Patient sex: M
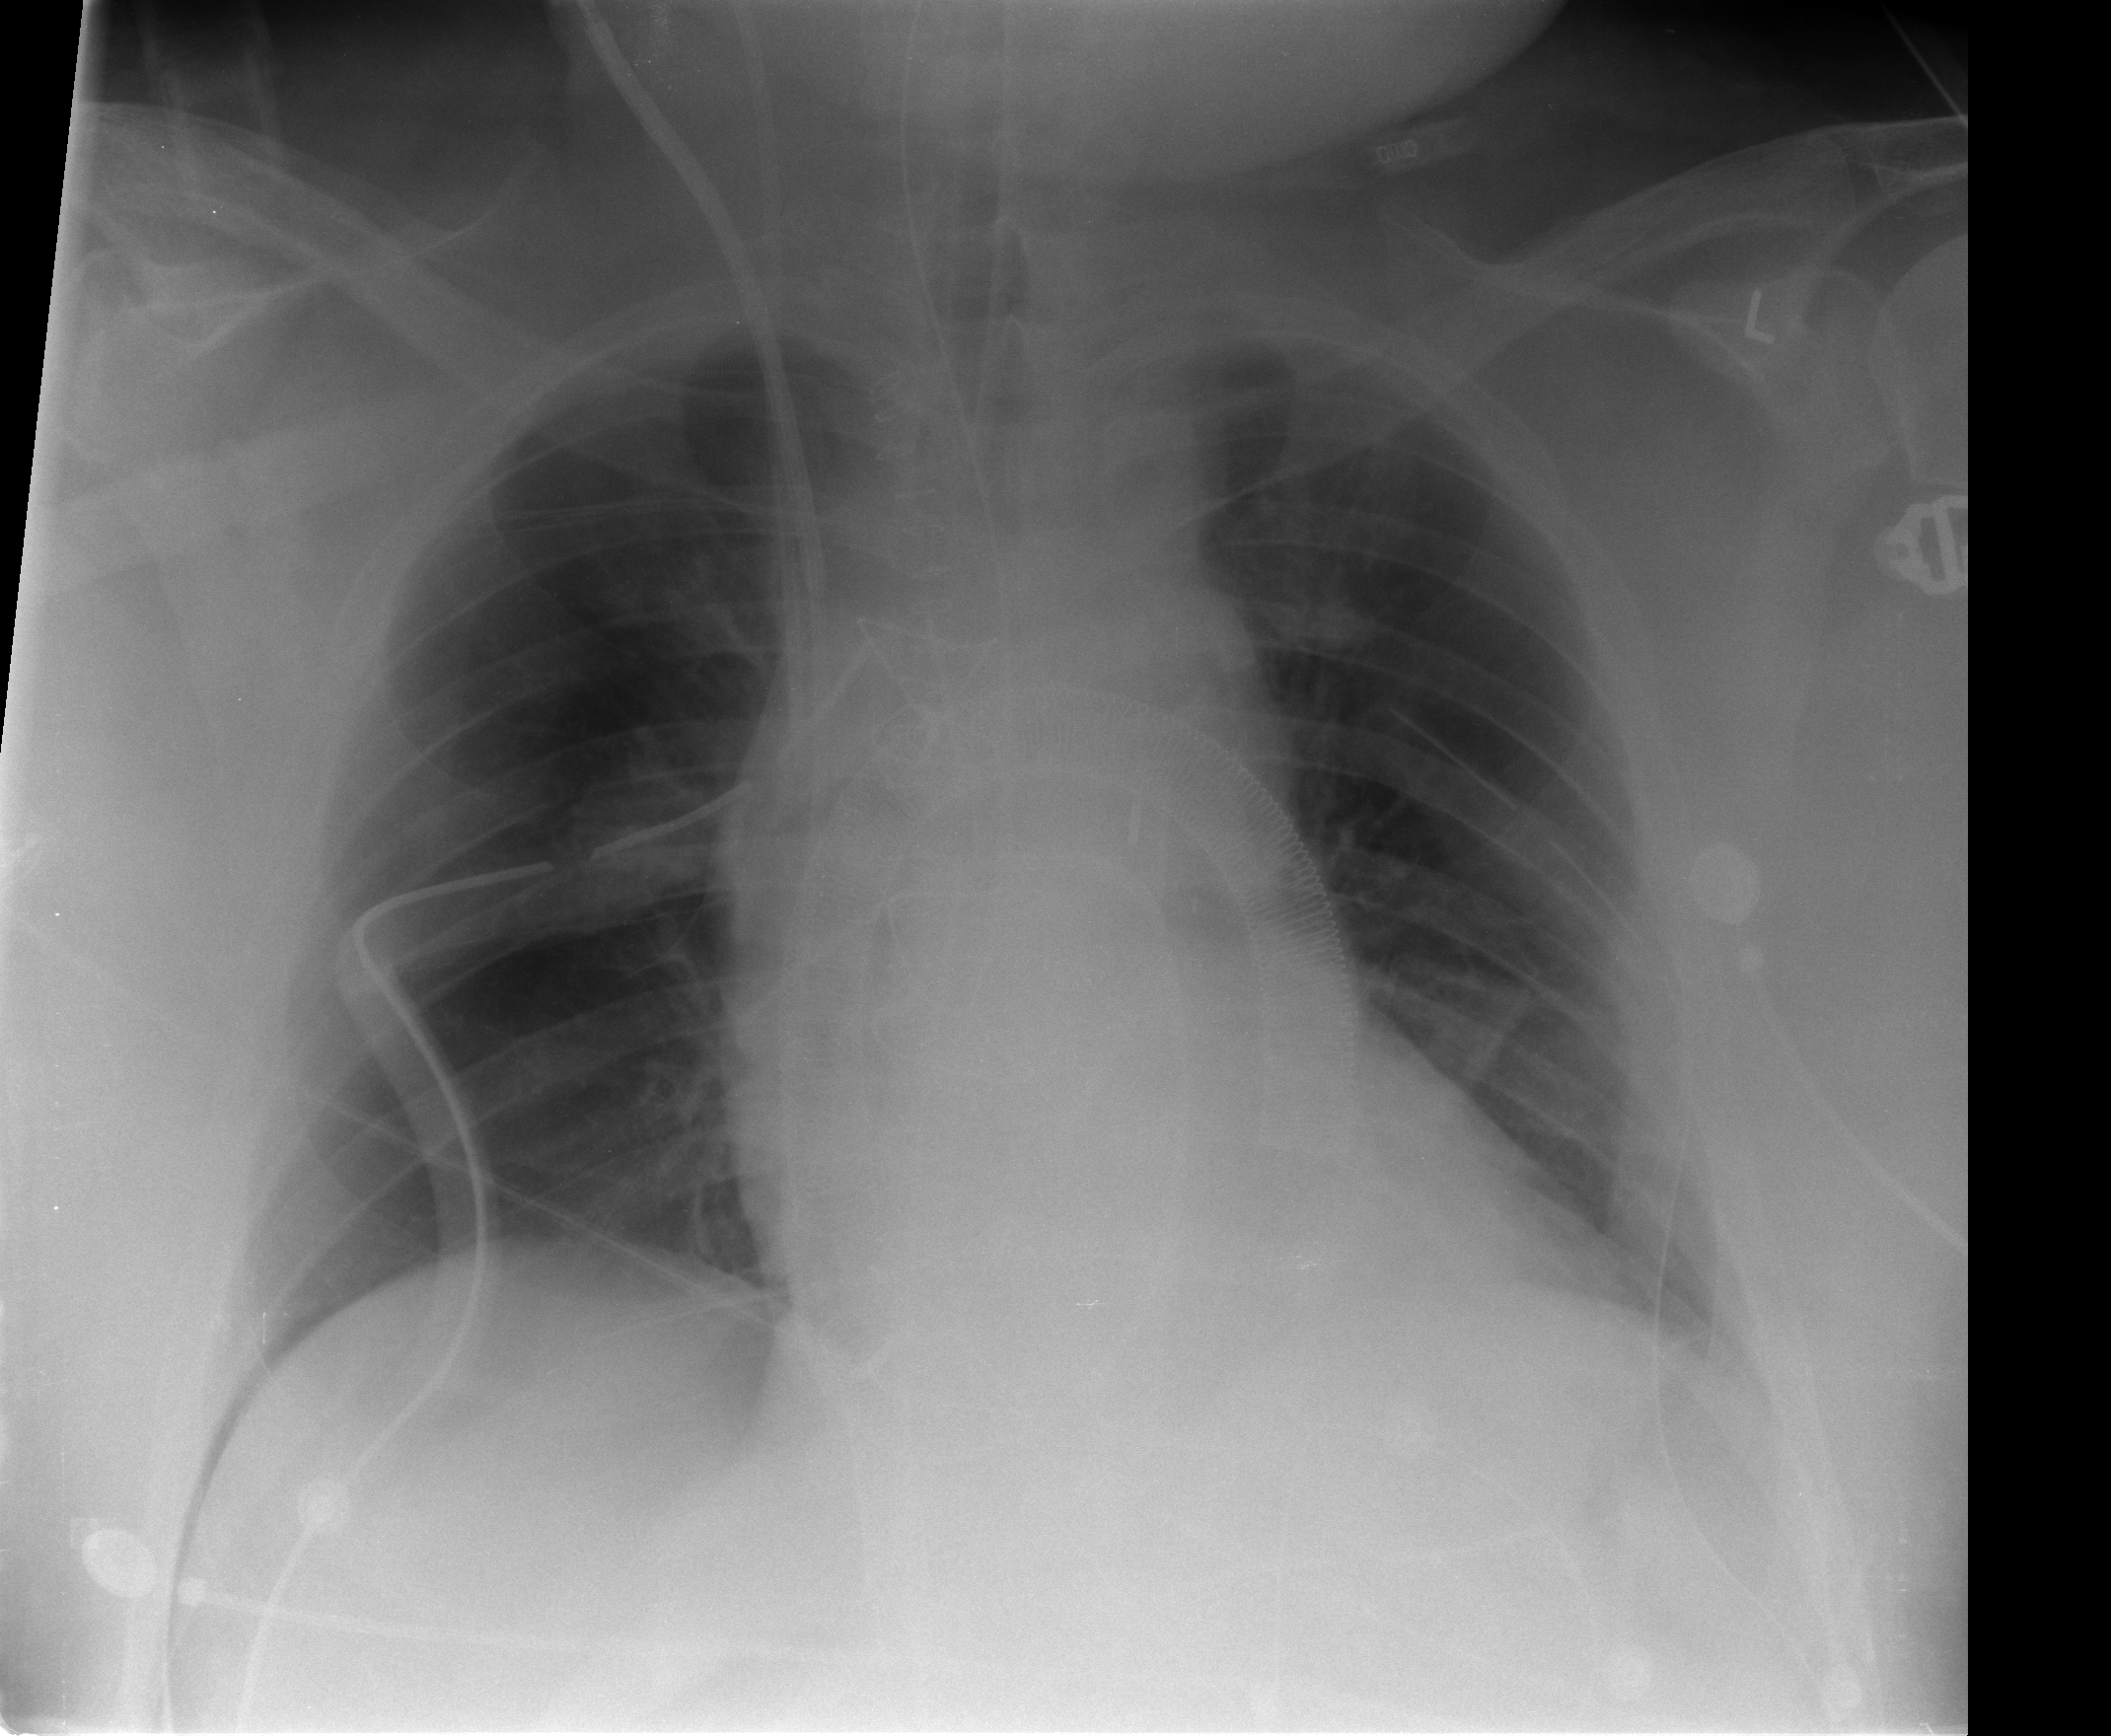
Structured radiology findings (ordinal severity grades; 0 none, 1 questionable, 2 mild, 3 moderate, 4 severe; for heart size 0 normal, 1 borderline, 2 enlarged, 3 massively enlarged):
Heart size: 2
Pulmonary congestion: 0
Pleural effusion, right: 0
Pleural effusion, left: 1
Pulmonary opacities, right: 0
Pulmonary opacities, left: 0
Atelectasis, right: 0
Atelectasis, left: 1